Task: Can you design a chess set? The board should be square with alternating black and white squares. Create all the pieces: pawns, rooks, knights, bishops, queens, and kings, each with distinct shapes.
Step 4462:
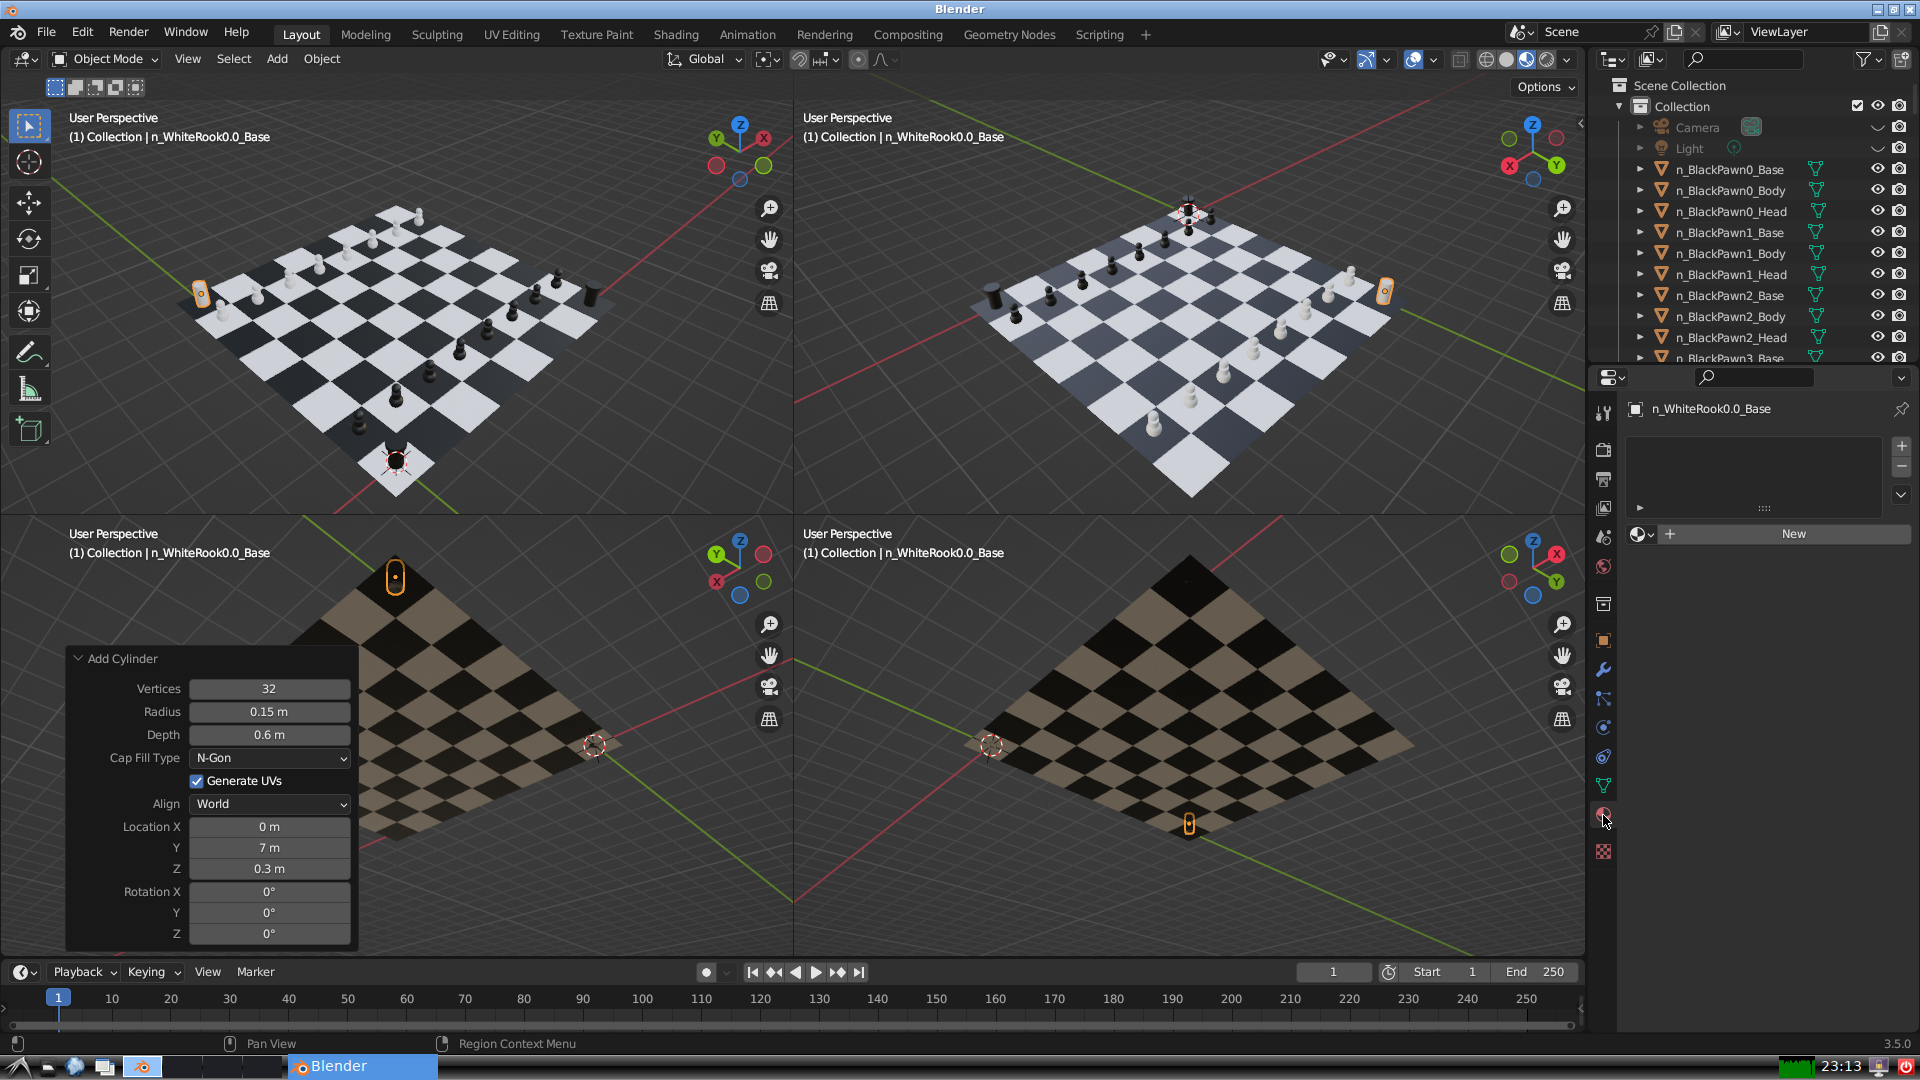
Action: {"mouse_move": [1636, 534]}